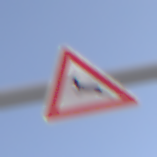
Verkehrszeichen: WildwechselRechts
Umgebung: Outdoor, RoadRail
Tageszeit: SunriseSunset
Wetter: Clear
Licht: Natural
Jahreszeit: NotSpecified
Kontrast: HighContrast